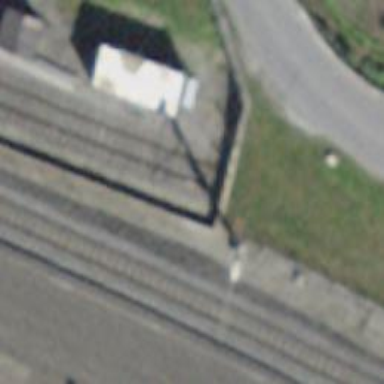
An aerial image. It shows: Railway buffer stop.